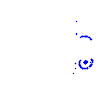
Particle: proton